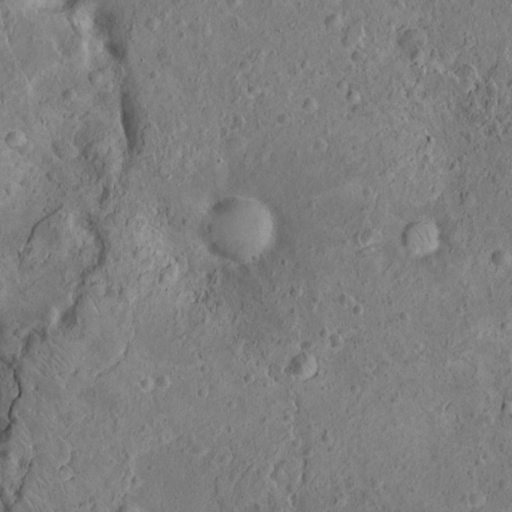
Objects detected: cone